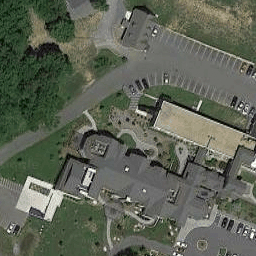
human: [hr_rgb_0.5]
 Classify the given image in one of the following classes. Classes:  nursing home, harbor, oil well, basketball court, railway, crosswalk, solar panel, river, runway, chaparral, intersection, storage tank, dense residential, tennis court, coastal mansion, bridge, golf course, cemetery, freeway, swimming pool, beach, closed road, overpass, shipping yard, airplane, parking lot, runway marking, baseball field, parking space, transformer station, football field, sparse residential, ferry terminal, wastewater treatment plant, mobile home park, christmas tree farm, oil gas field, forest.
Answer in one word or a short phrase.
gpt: nursing home